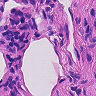
Metastatic tissue present: no